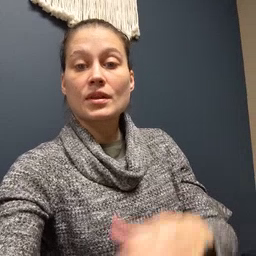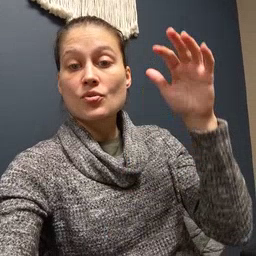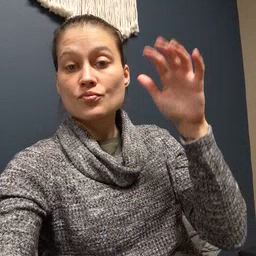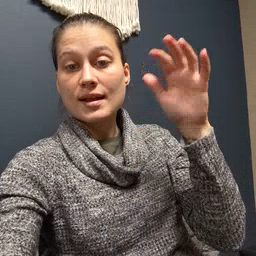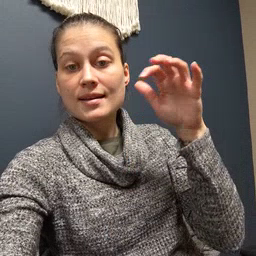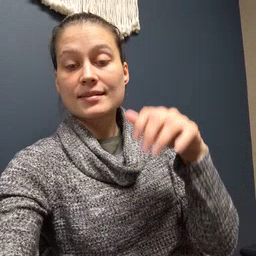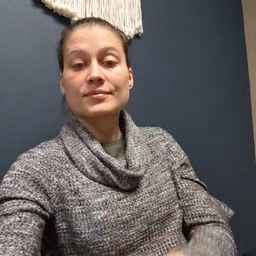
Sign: rain